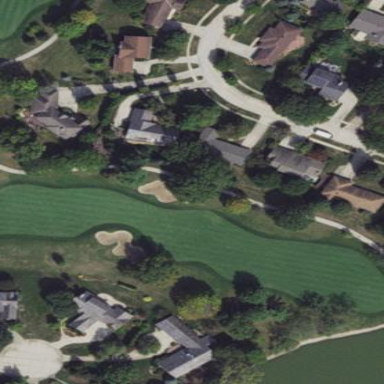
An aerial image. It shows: Golf fairway in the image.